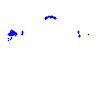
Particle: kaon